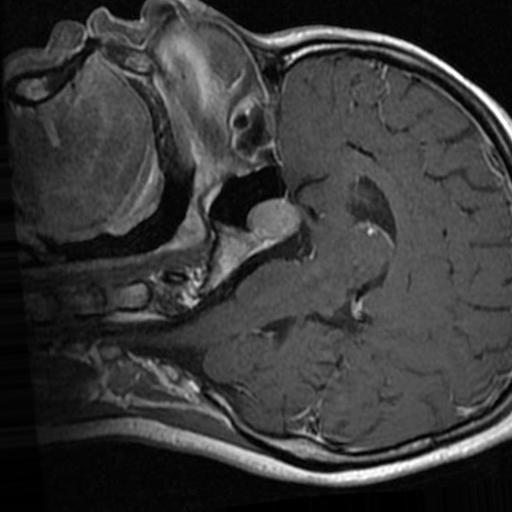
Label: brain_tumor